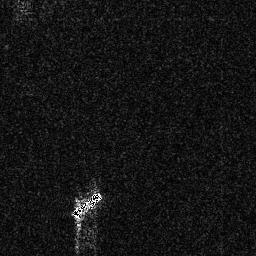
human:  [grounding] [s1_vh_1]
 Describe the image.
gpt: In the satellite image, there is  <ref>1 medium ship </ref> <box>[[27, 73, 39, 86, 0]]</box> located at bottom.